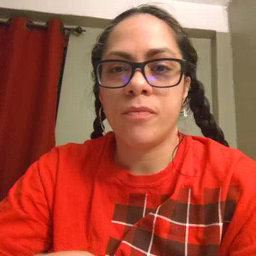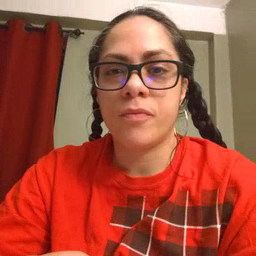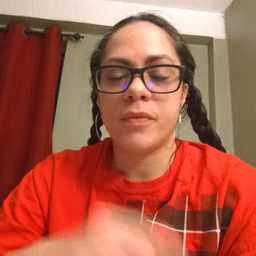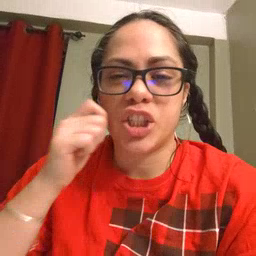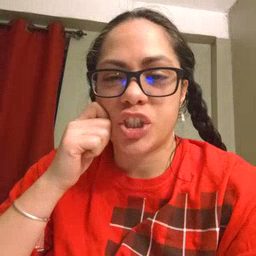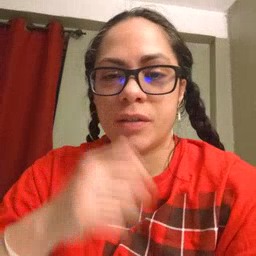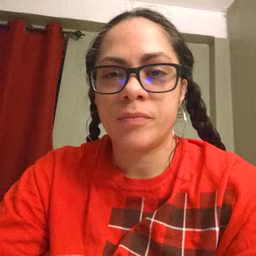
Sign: cheek